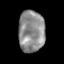
Tissue: skin
Cell type: Epithelial cells
Senescence score: 0.2027
Nuclear area (px): 1068
Mean DAPI intensity: 141.59